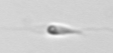
Label: flagellate_morphotype3